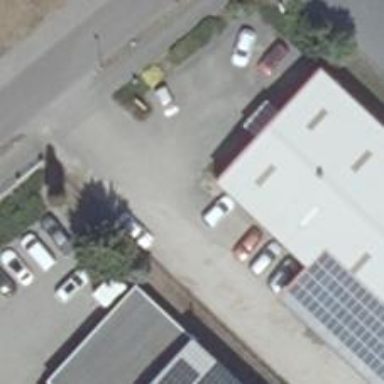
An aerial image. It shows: Fuel station.